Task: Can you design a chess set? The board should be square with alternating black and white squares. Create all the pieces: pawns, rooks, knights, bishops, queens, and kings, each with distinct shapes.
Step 5000:
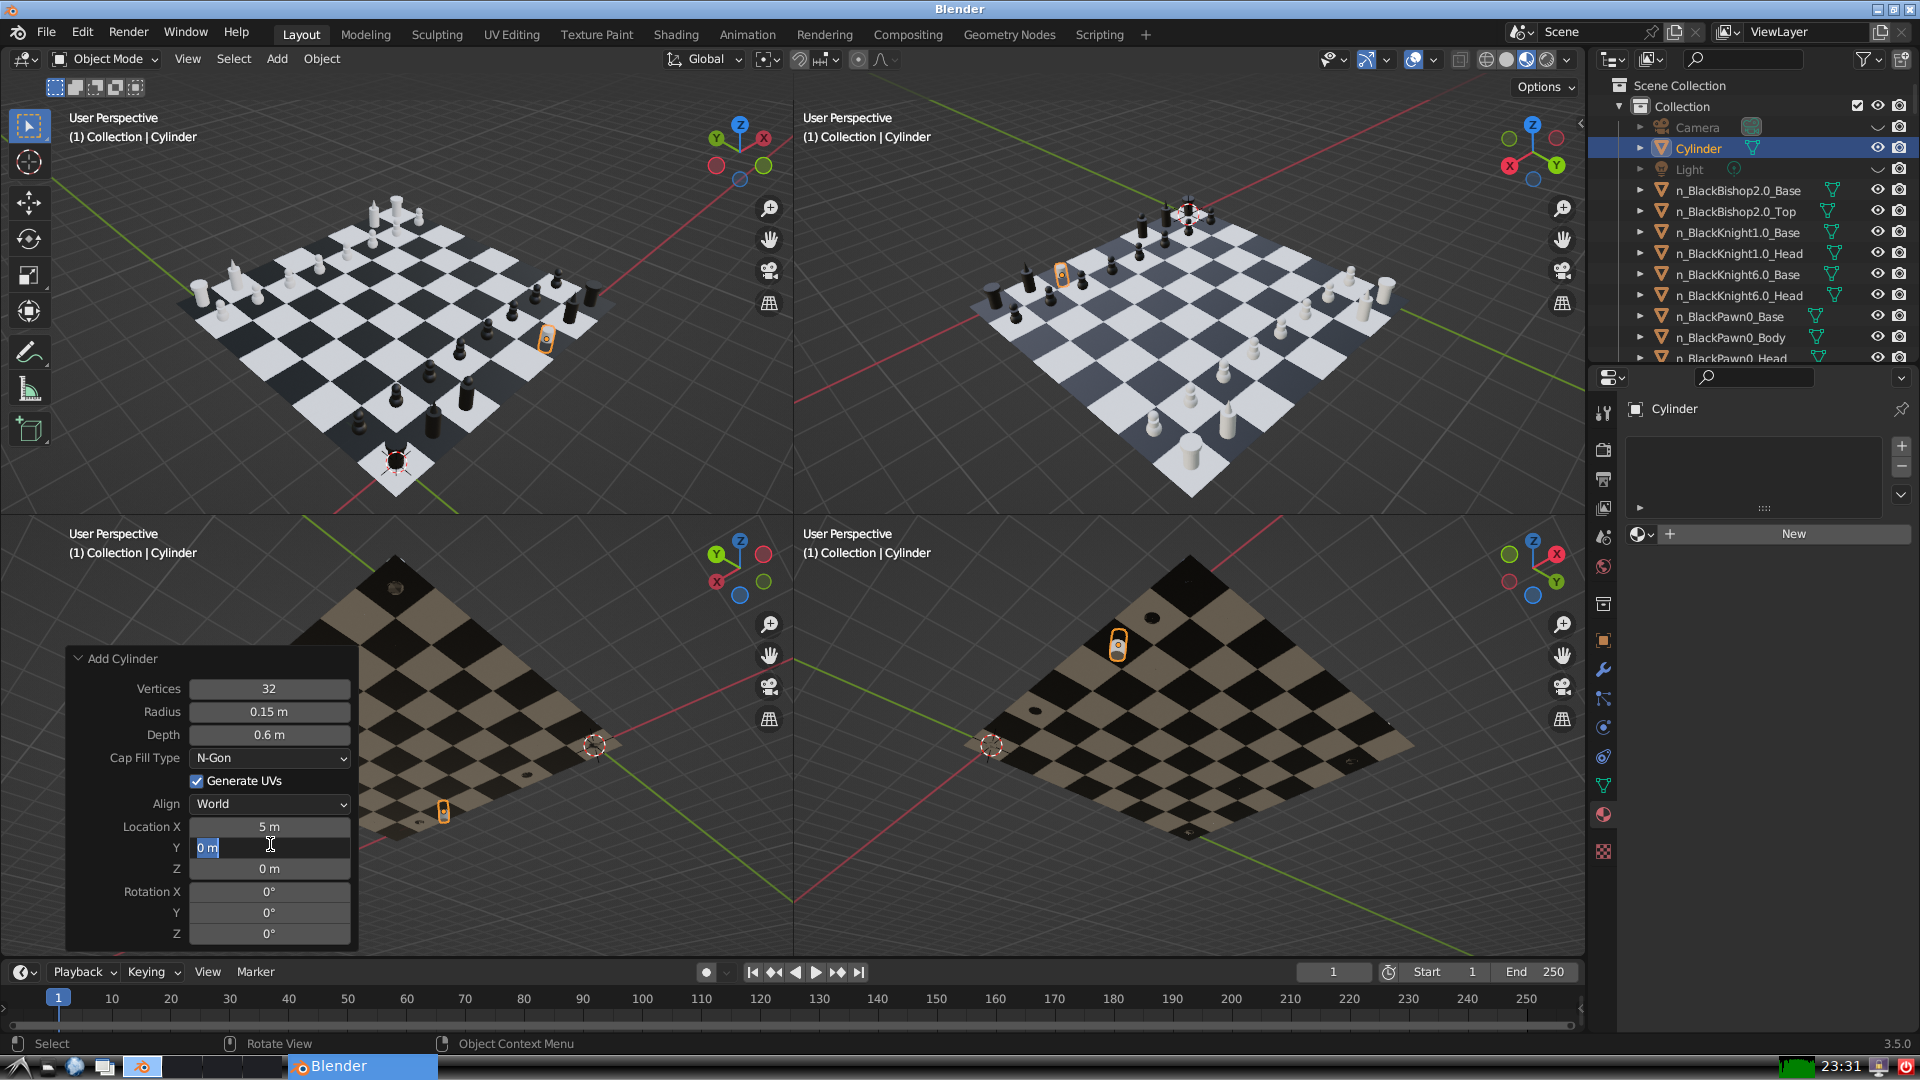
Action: input_text: 0.0